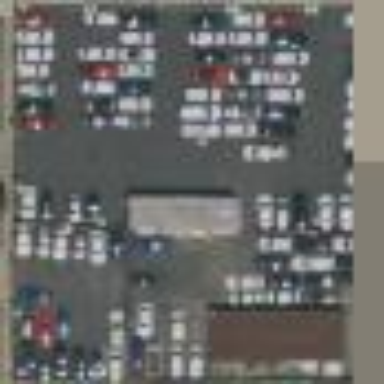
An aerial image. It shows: Shop that sells cars.